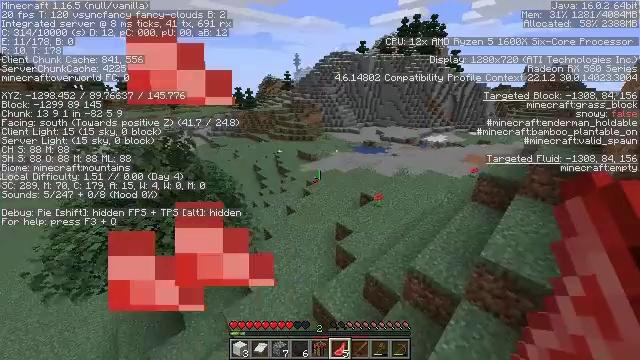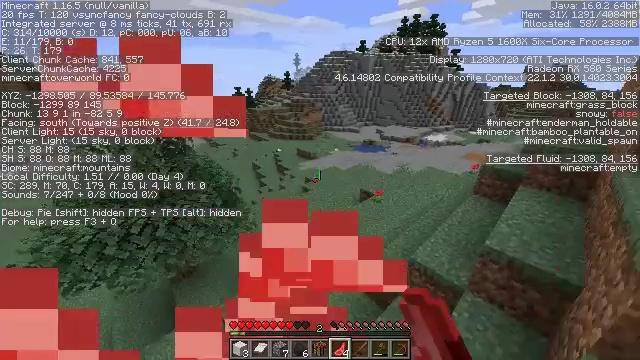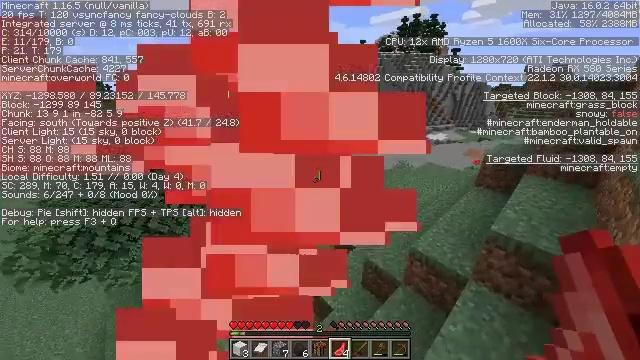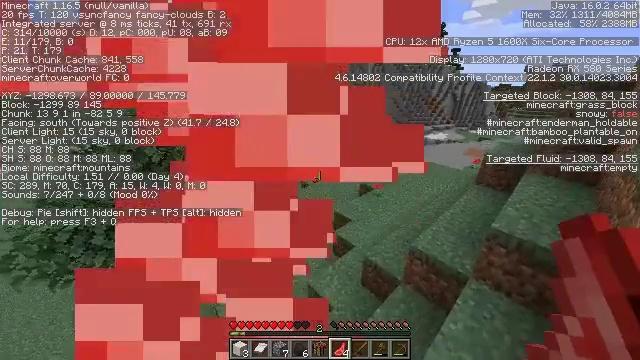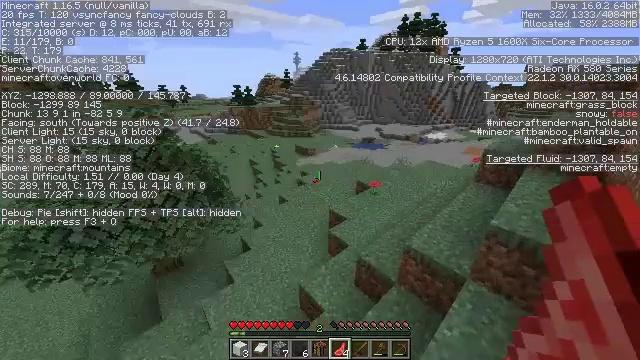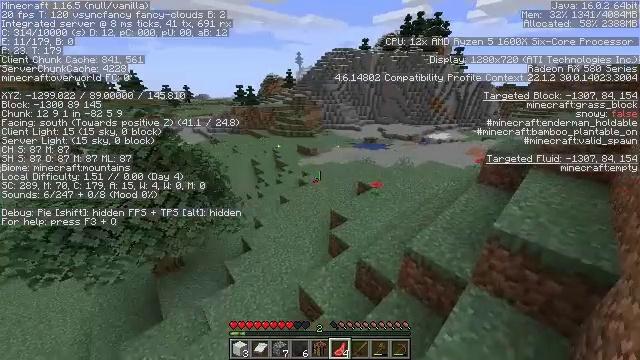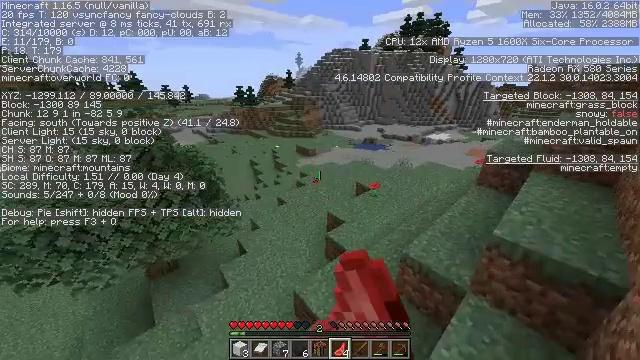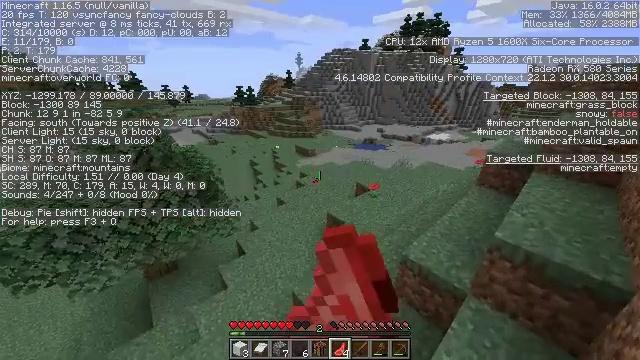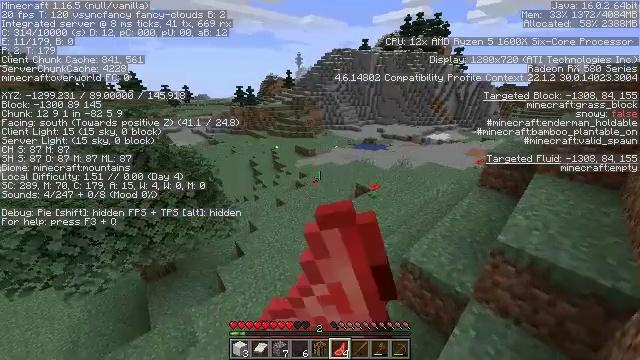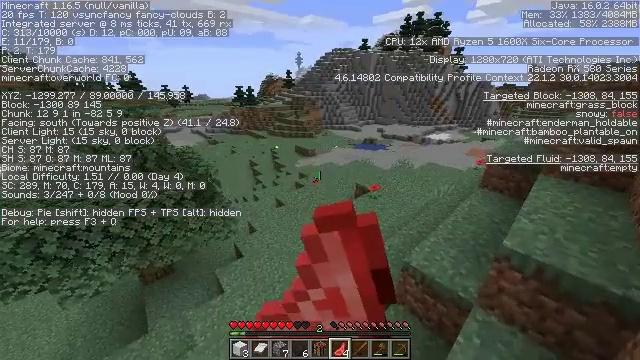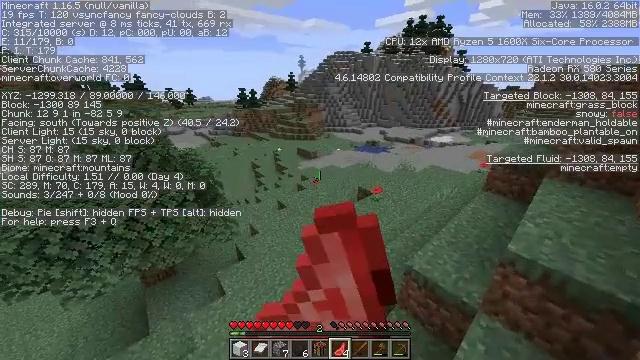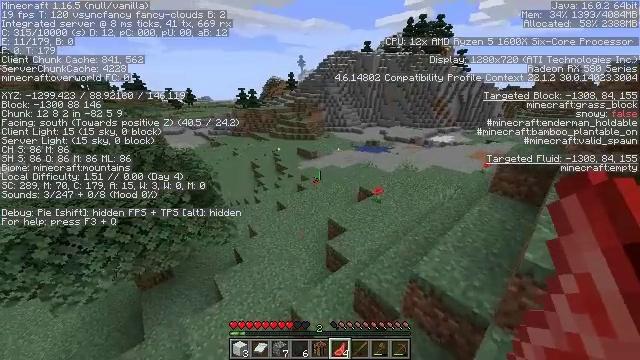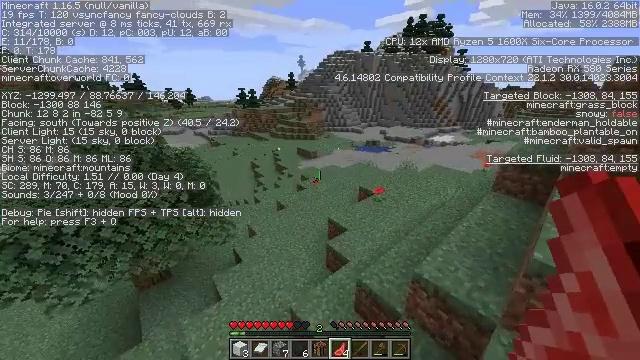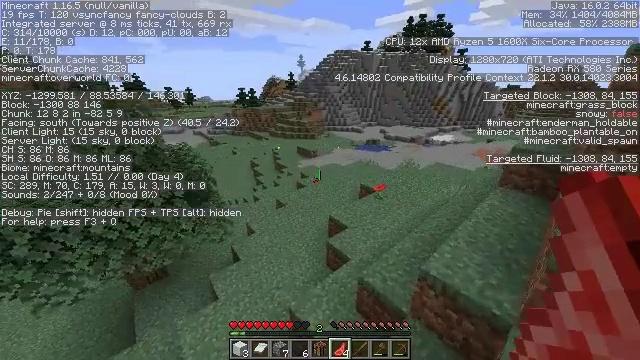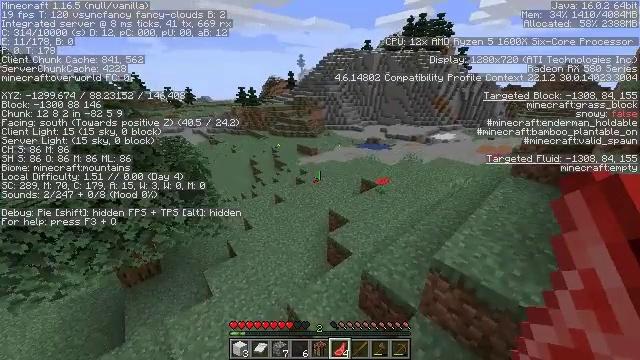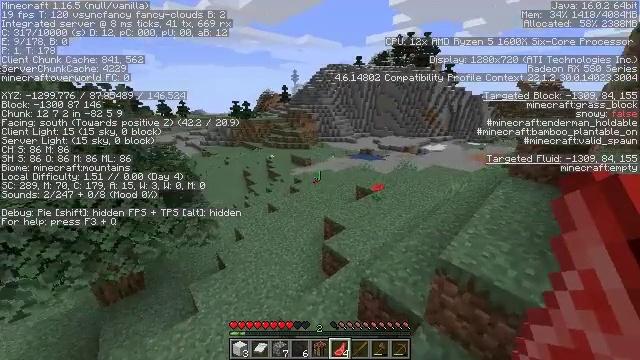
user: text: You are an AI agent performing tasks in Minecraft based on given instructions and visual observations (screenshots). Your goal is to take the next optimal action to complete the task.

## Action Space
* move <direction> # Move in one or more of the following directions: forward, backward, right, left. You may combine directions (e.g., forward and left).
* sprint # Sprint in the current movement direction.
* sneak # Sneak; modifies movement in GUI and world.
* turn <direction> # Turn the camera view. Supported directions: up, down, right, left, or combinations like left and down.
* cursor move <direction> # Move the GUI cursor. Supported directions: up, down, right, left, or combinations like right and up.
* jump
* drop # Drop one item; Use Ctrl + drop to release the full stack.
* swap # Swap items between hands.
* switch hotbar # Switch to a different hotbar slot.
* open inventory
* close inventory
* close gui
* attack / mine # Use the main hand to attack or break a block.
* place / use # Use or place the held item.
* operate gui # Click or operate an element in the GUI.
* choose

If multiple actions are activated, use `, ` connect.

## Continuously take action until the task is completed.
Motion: motion action
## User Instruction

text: Get the oak trapdoor back into your inventory.
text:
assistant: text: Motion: move forward and move right, use / place
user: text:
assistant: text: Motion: move forward and move right, use / place
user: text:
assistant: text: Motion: move forward and move right, use / place
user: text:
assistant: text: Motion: move forward and move right, use / place
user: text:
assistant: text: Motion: move forward, use / place
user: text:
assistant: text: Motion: move forward, use / place
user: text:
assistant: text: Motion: move forward, use / place
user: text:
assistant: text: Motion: move forward, use / place
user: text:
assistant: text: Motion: move forward, use / place
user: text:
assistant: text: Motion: move forward, use / place
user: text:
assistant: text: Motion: move forward
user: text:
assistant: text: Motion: move forward
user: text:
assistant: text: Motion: move forward, sprint
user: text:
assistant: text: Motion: move forward, sprint
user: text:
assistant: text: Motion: move forward, sprint, turn right and up
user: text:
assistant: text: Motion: move forward, sprint
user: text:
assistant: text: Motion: move forward
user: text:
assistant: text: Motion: move forward
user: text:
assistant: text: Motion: move forward
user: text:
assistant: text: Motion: move forward
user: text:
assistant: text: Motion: move forward
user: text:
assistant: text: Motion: move forward, turn left and up
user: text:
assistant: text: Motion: move forward
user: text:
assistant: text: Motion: move forward
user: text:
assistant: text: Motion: move forward
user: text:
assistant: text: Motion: move forward
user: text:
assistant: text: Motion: move forward
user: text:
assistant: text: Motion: move forward, turn left and up
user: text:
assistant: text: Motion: move forward, turn left
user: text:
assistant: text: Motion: move forward, turn left and down